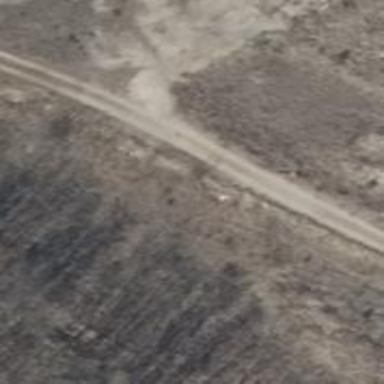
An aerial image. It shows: Unclassified road.